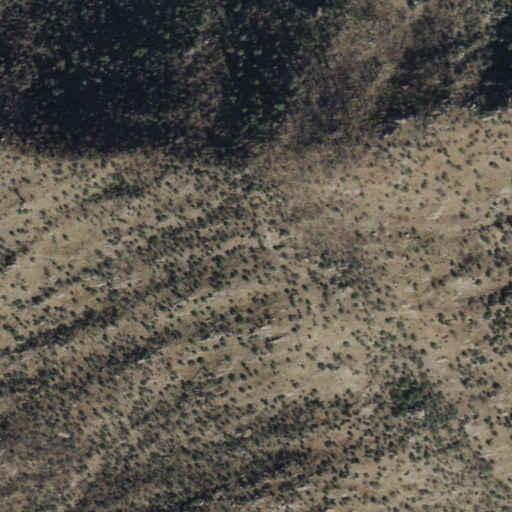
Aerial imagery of mountain in Arizona named Lombar Hill containing grassland, evergreen forest, and shrub